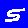
Digit: 5